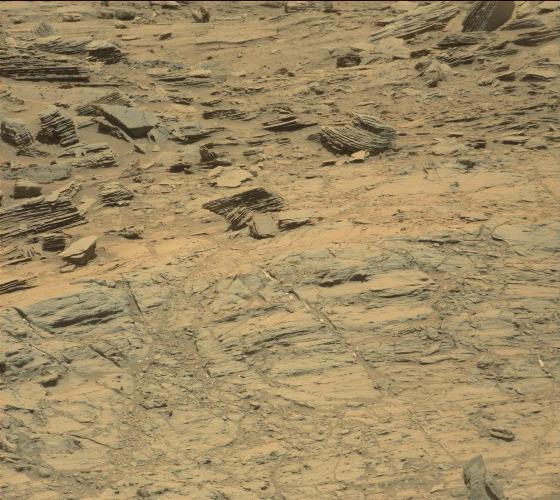
Terrain classes present: Bedrock, Gravel / Sand / Soil, Rock, Shadow